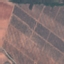
Land use / land cover class: PermanentCrop